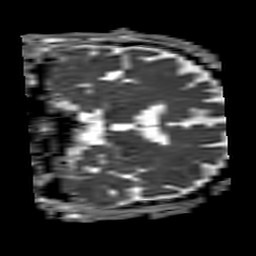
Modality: ADC
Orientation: coronal
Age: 53
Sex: female
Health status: ill
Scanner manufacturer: philips
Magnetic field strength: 3 T
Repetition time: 3.8 s
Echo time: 0.09 s